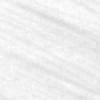
Label: change